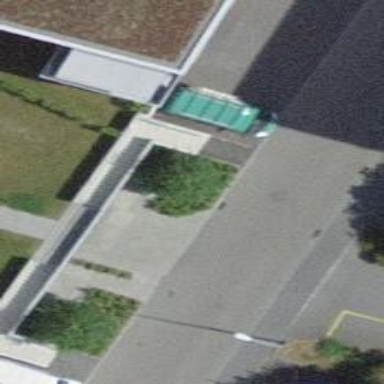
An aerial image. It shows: Concrete steps.